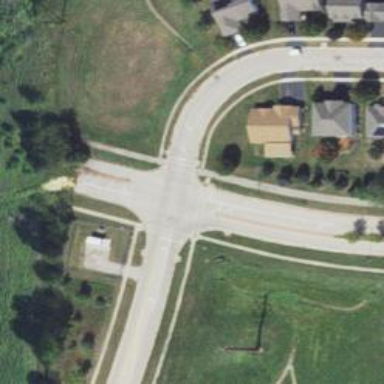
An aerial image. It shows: Stop road.